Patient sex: M
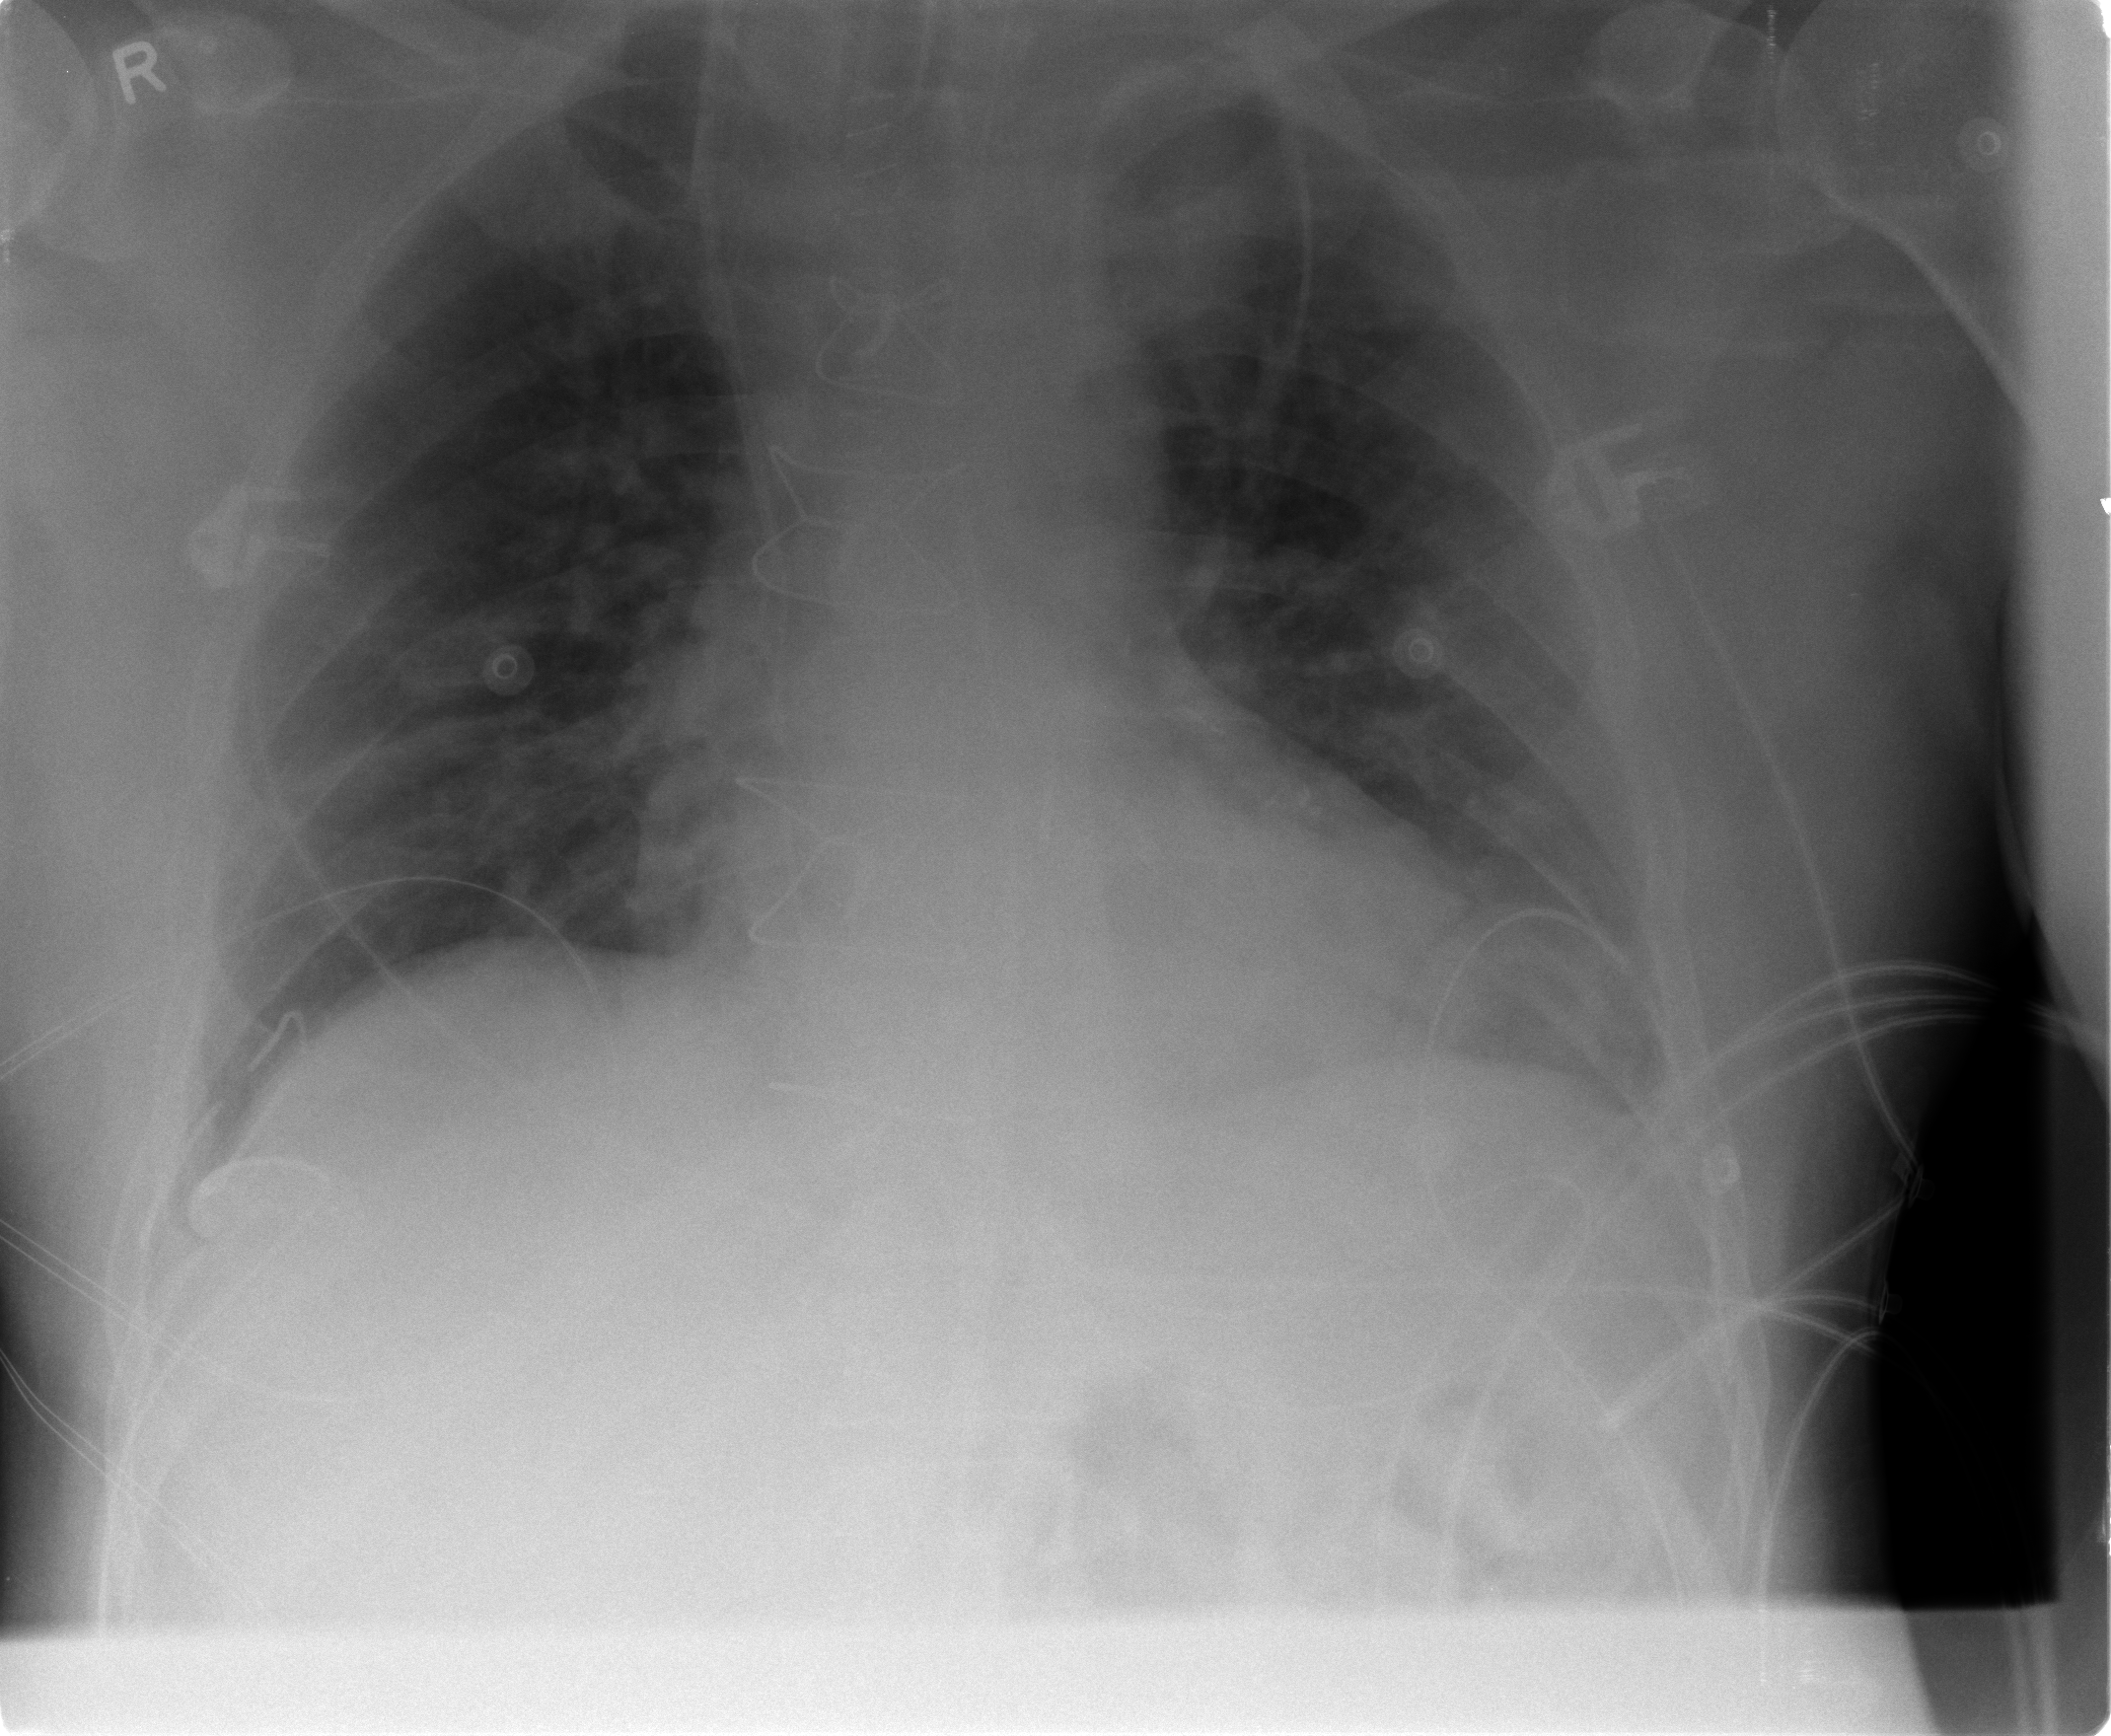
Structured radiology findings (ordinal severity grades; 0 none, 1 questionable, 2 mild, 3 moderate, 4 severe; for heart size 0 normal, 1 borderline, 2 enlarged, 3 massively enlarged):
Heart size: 0
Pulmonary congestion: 0
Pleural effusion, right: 0
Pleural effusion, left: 2
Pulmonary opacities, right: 0
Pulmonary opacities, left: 0
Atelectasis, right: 2
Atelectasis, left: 2